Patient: sex F, age 61
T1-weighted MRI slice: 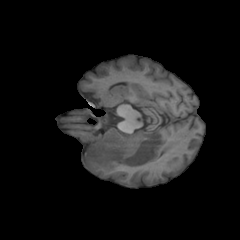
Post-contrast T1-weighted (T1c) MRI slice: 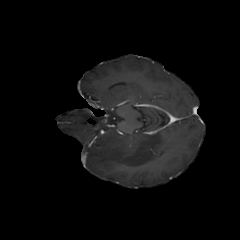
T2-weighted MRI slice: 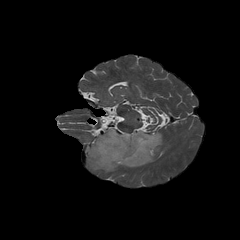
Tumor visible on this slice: yes
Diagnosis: Astrocytoma, IDH-wildtype
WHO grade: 2